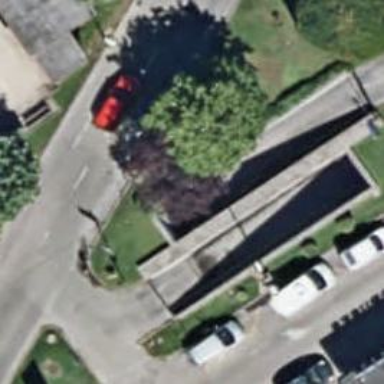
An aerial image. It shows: Parking entrance.